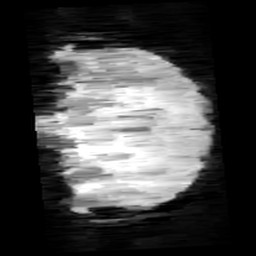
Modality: minIP
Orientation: coronal
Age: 10
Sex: male
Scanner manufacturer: siemens
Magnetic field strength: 3 T
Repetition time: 0.027 s
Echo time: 0.02 s